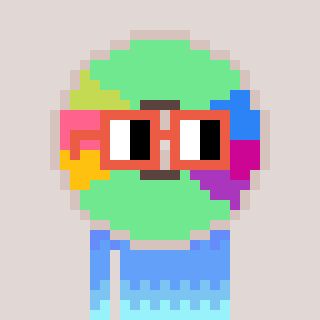
a pixel art character with square orange glasses, a cd-shaped head and a bege-colored body on a warm background